Question: I have a navigation menu with 'li'-s.
I want to make this li to hexagonal like this:

How can I do this?
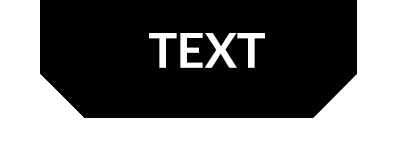
Answer: I would use a pseudo-element with borders.
'''
* {
margin: 0;
padding: 0;
box-sizing: border-box;
}
ul {
text-align: center;
font-size; 64px;
text-transform:uppercase;
}
li {
list-style: none;
display: inline-block;
background: black;
color: white;
padding:.5em 2em 0;
margin: 2em;
position: relative;
}
li:after {
content: '';
position: absolute;
top:100%;
left:0;
width: calc(100% - 1em); /* twice border width */
border:.5em solid transparent;
border-top-color:black;
}
'''
'''
<ul>
<li>Text</li>
<li>Longer Text</li>
<li>Really Long Text</li>
</ul>
'''